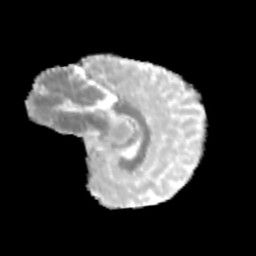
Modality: MD
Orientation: sagittal
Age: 9
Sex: female
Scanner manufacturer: siemens
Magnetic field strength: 3 T
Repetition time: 3.8 s
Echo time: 0.07 s